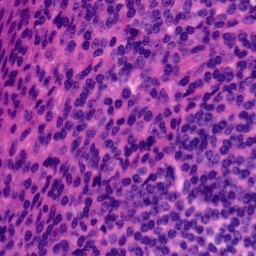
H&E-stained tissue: Tonsil